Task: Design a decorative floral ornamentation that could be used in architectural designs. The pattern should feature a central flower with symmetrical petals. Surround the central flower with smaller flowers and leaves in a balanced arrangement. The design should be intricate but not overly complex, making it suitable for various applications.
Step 9:
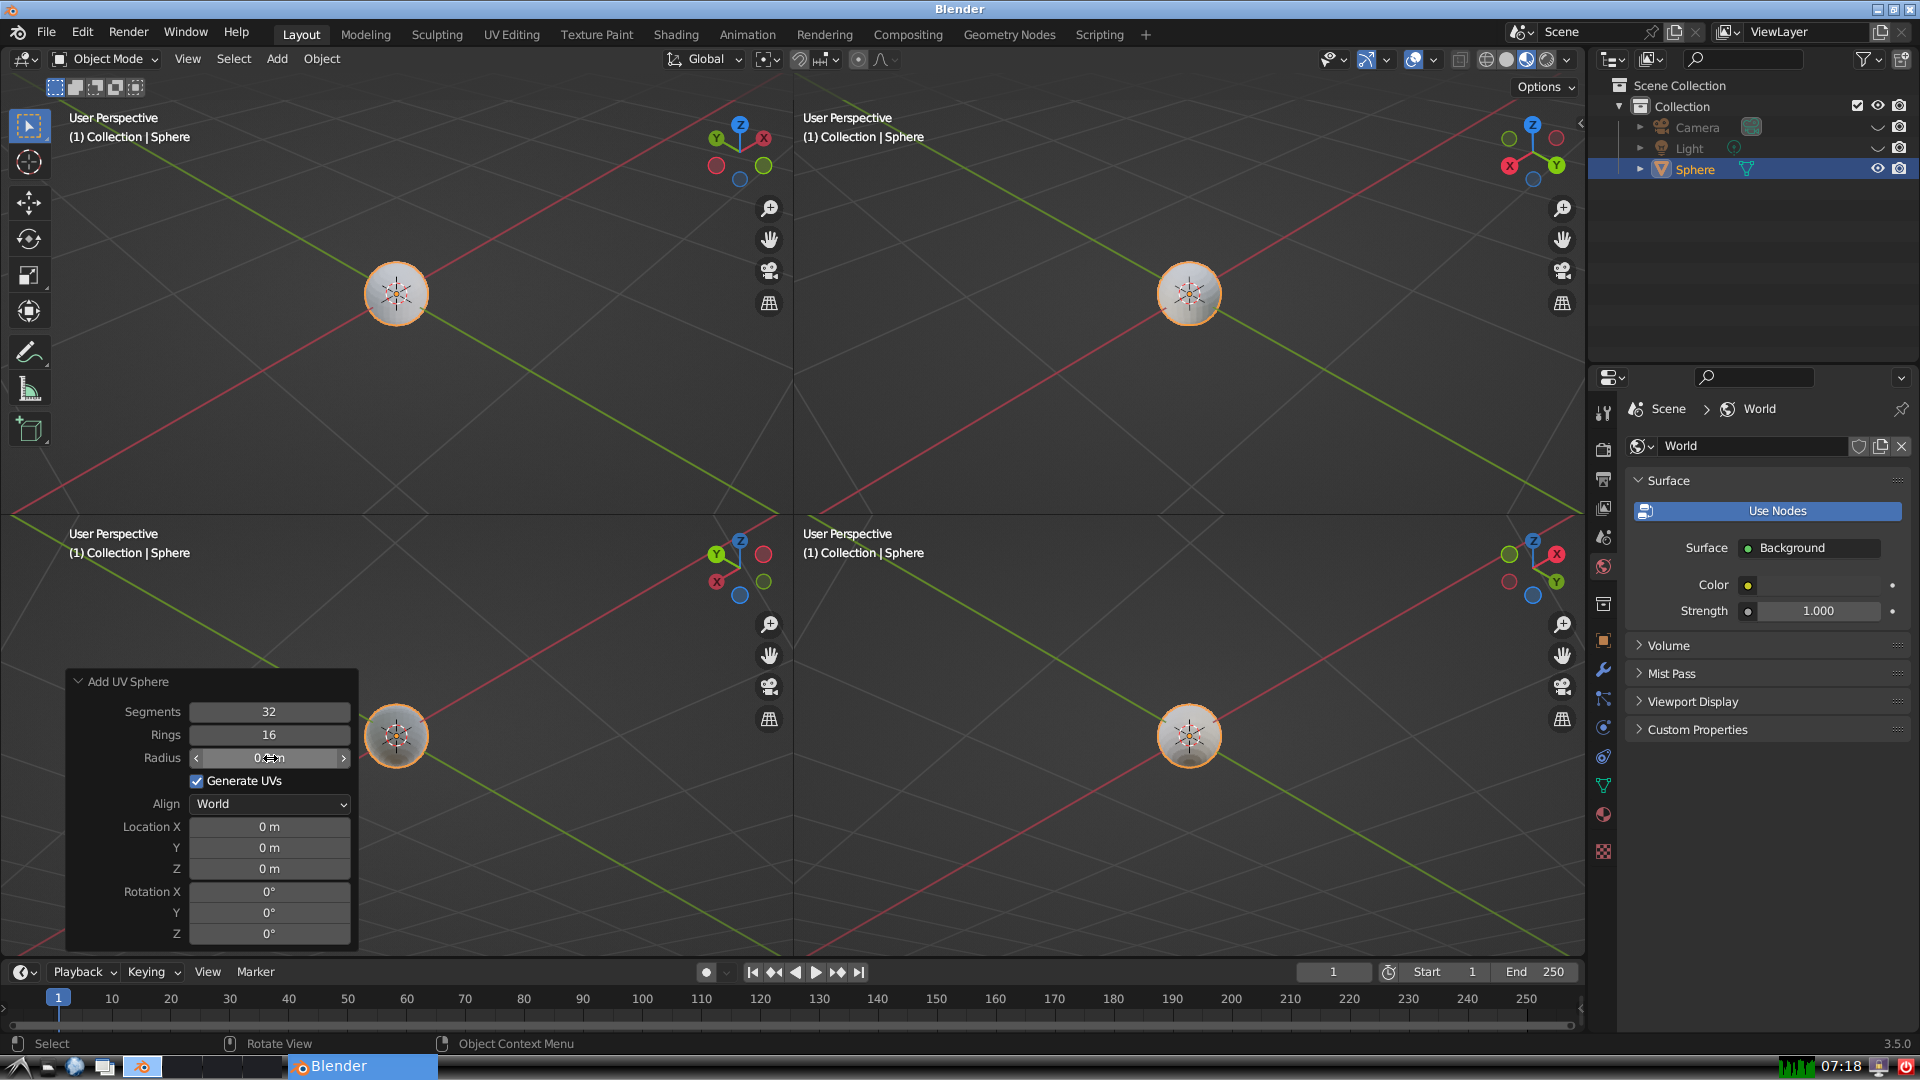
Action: {"mouse_move": [960, 540]}